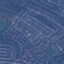
Land use / land cover class: Residential